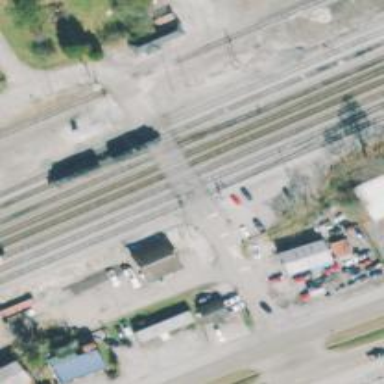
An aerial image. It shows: Railway yard.